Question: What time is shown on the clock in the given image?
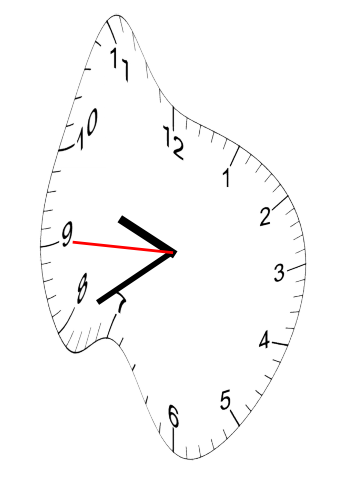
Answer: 09:39:45